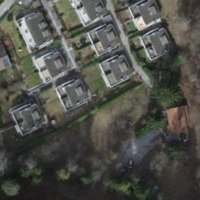
EUNIS habitat code: 55
Species observed at this site:
Fragaria vesca